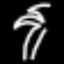
Label: palm tree